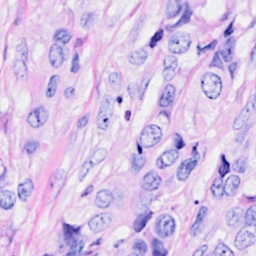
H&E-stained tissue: Breast